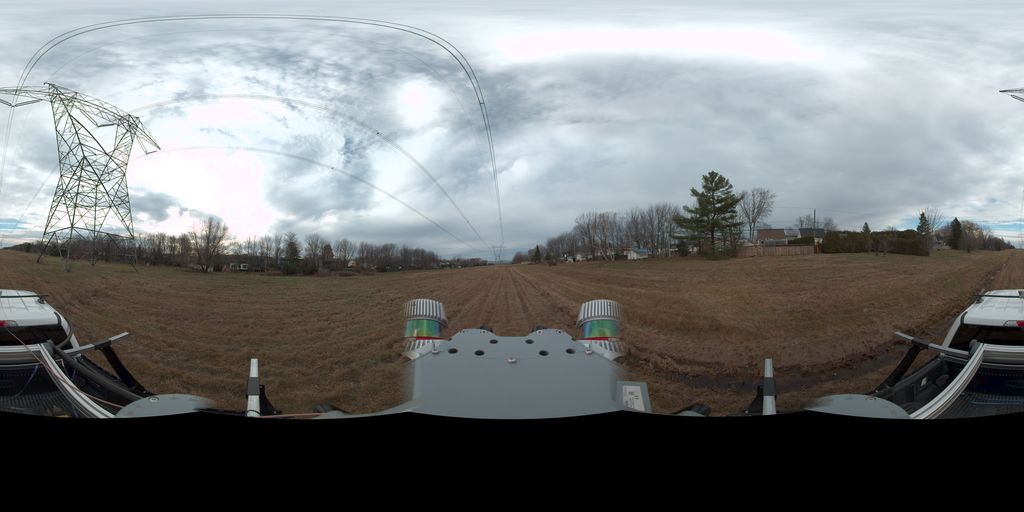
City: quebec_city